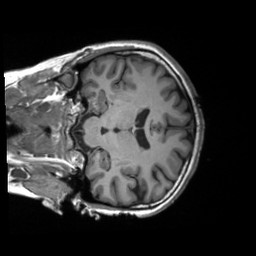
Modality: T1w
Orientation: coronal
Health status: healthy
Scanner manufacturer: siemens
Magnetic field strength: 3 T
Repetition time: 2.3 s
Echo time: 0.00228 s